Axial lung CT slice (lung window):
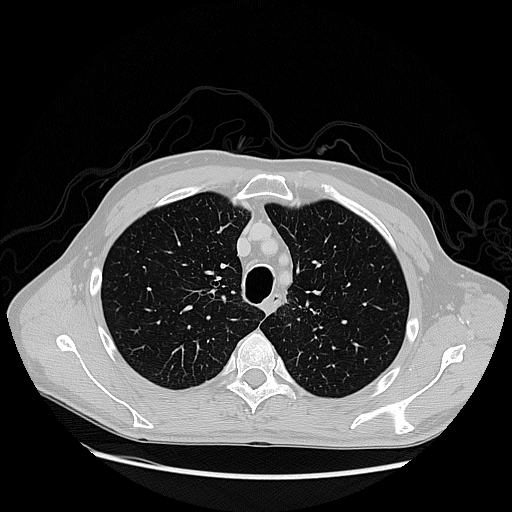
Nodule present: no